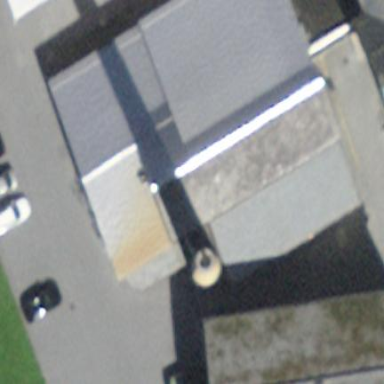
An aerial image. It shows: Industrial building.